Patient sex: M
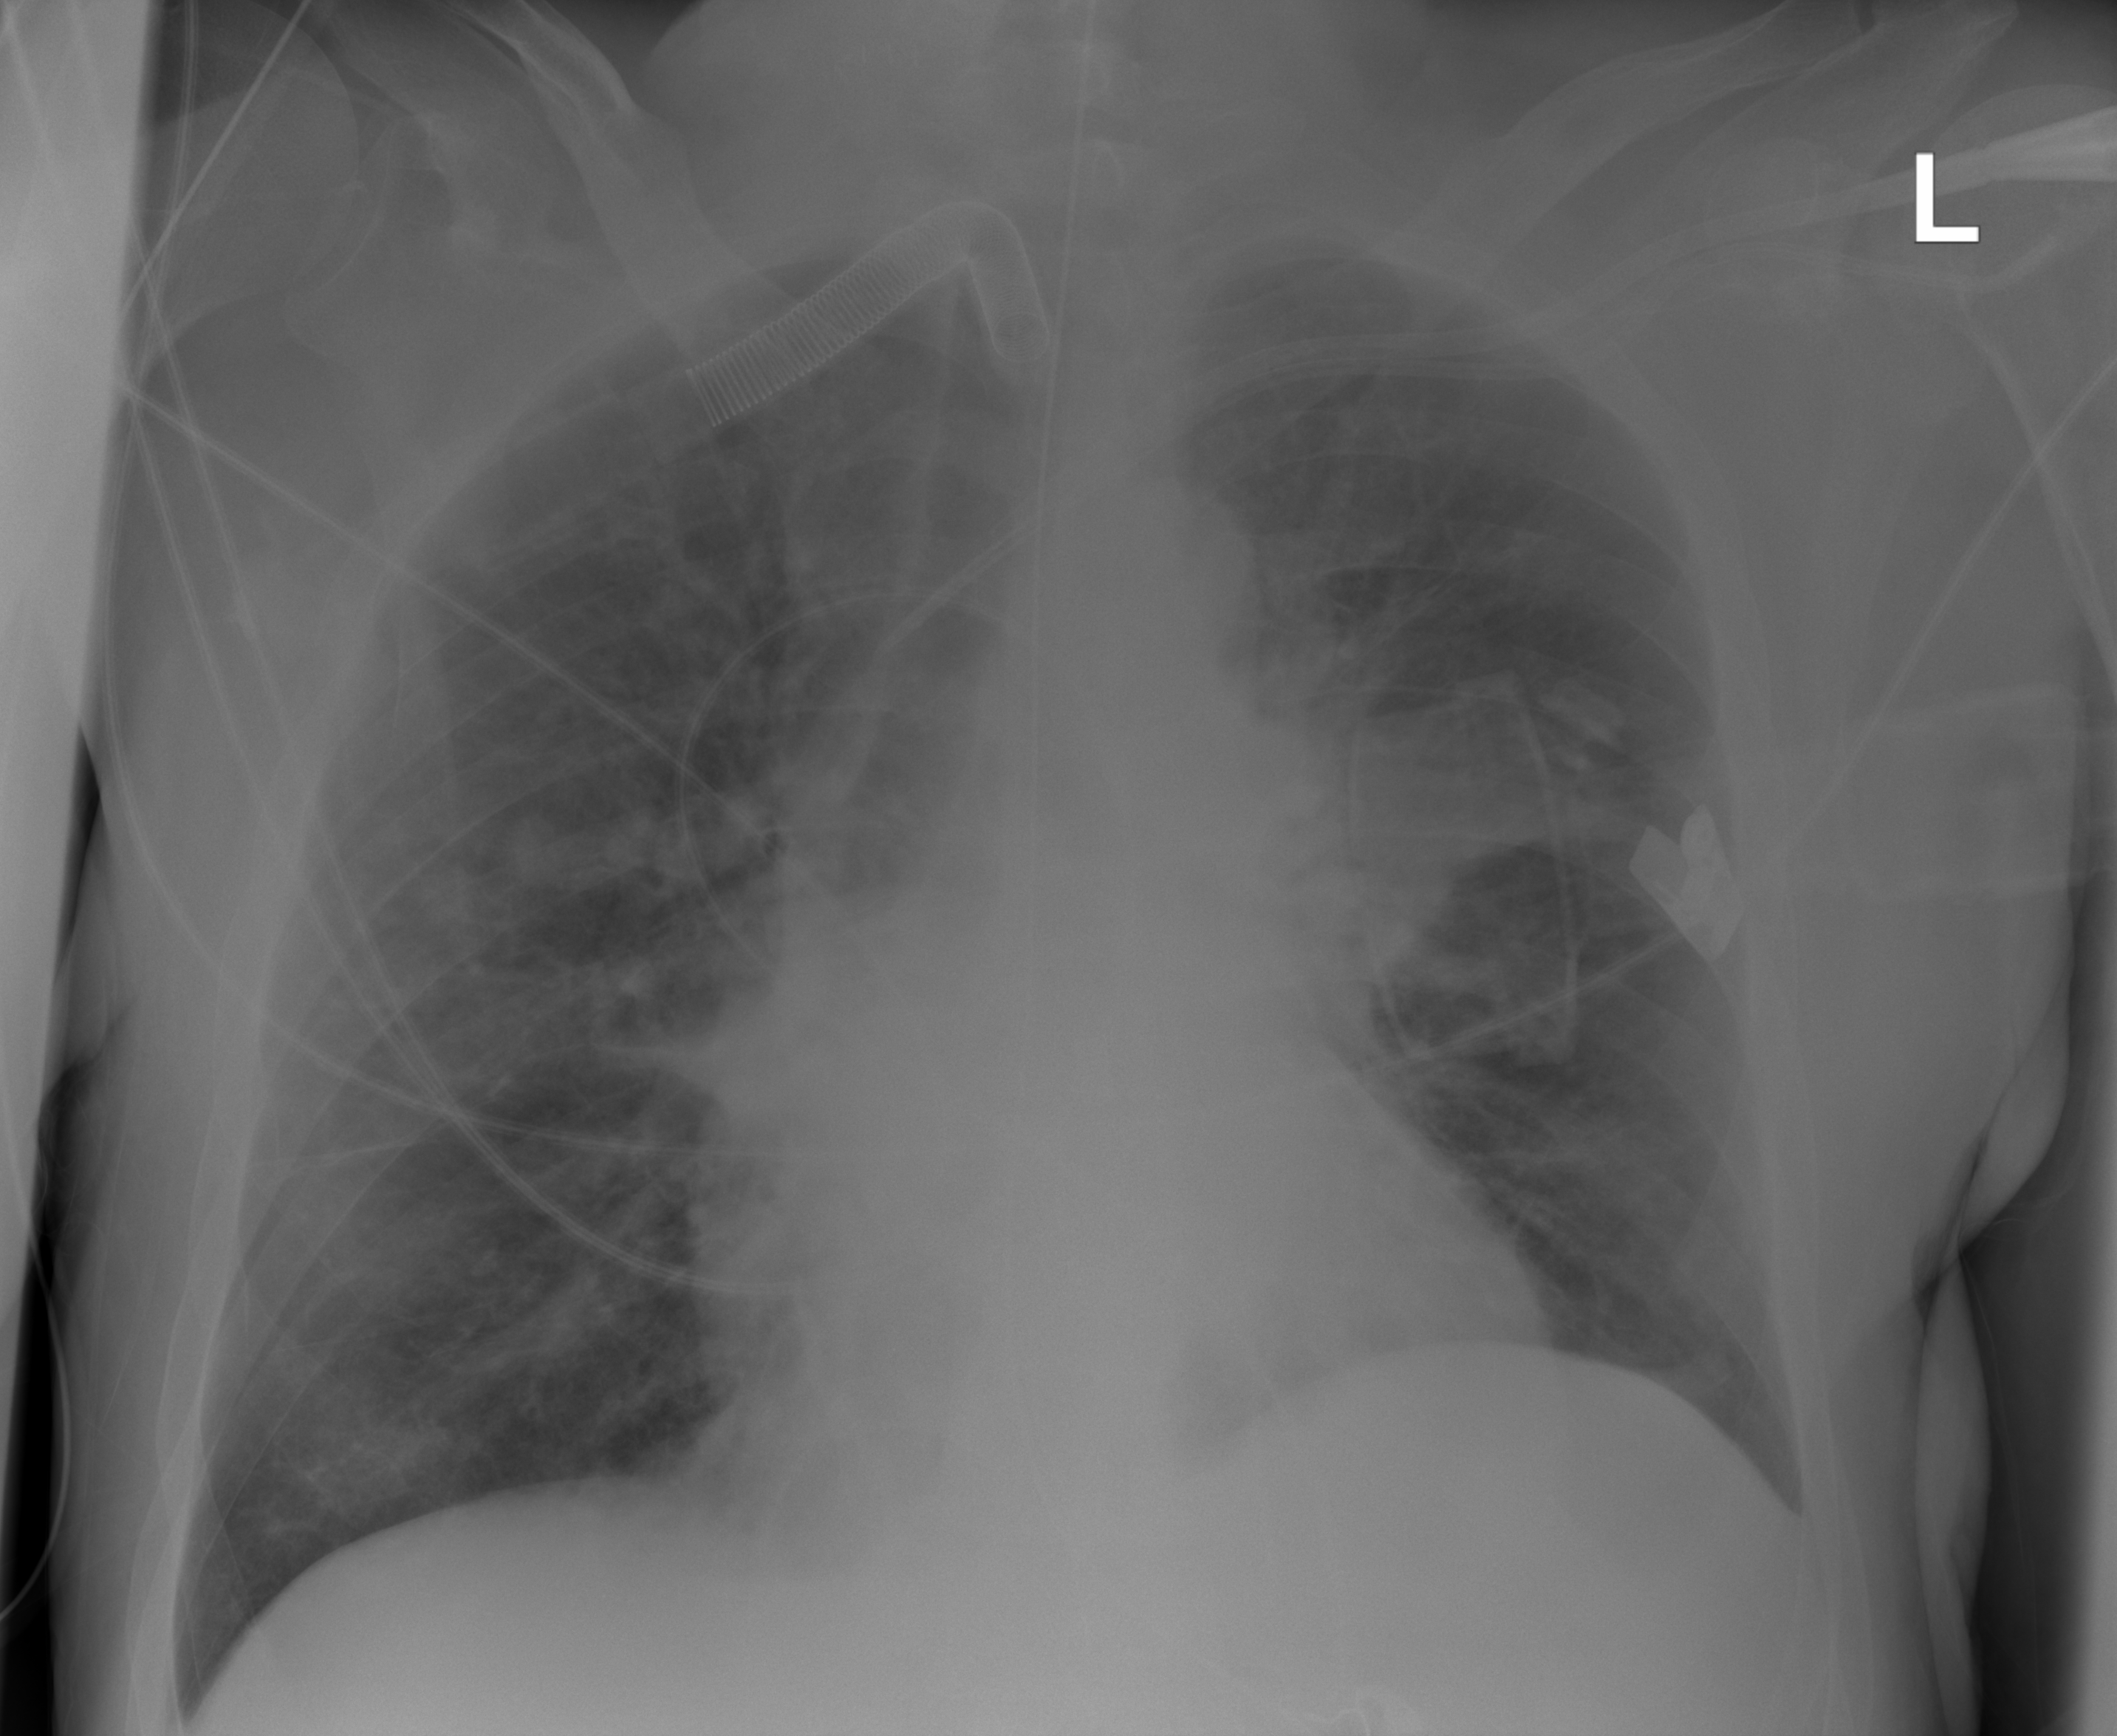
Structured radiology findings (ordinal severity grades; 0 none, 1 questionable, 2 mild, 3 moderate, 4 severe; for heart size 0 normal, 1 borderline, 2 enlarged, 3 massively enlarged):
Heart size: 1
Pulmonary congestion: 3
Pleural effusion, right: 0
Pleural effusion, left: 0
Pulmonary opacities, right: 2
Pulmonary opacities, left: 2
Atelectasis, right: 2
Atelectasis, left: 2